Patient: sex F, age 73
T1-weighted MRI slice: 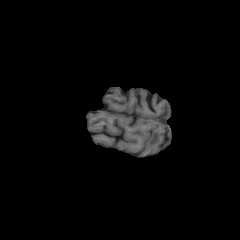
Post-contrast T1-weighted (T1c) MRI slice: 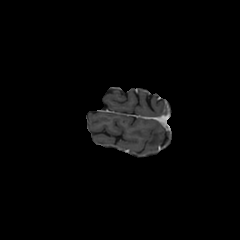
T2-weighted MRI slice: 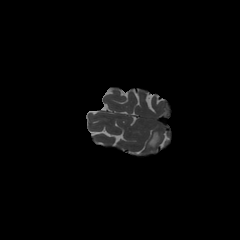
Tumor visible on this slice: yes
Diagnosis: Glioblastoma, IDH-wildtype
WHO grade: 4